Interaction volume radius: 5 \u00c5
Interaction volume height: 25 \u00c5
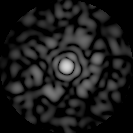
Disorder parameter: 0.8242